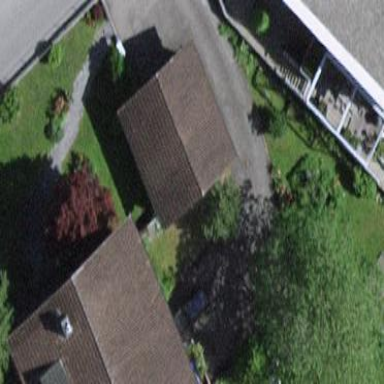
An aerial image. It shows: Garage building.